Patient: sex M, age 26
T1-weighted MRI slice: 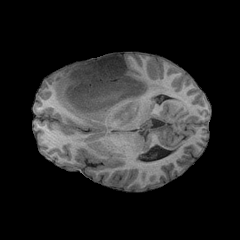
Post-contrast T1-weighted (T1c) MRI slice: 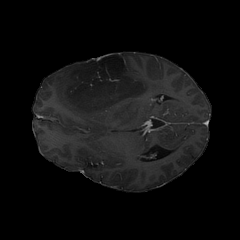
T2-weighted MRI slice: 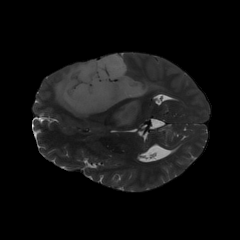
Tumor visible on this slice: yes
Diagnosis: Astrocytoma, IDH-mutant
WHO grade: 3